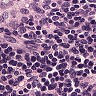
Metastatic tissue present: no